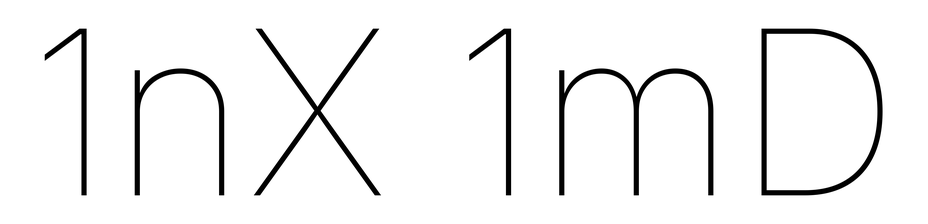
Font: Inter_Thin